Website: walmart
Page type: account-selection
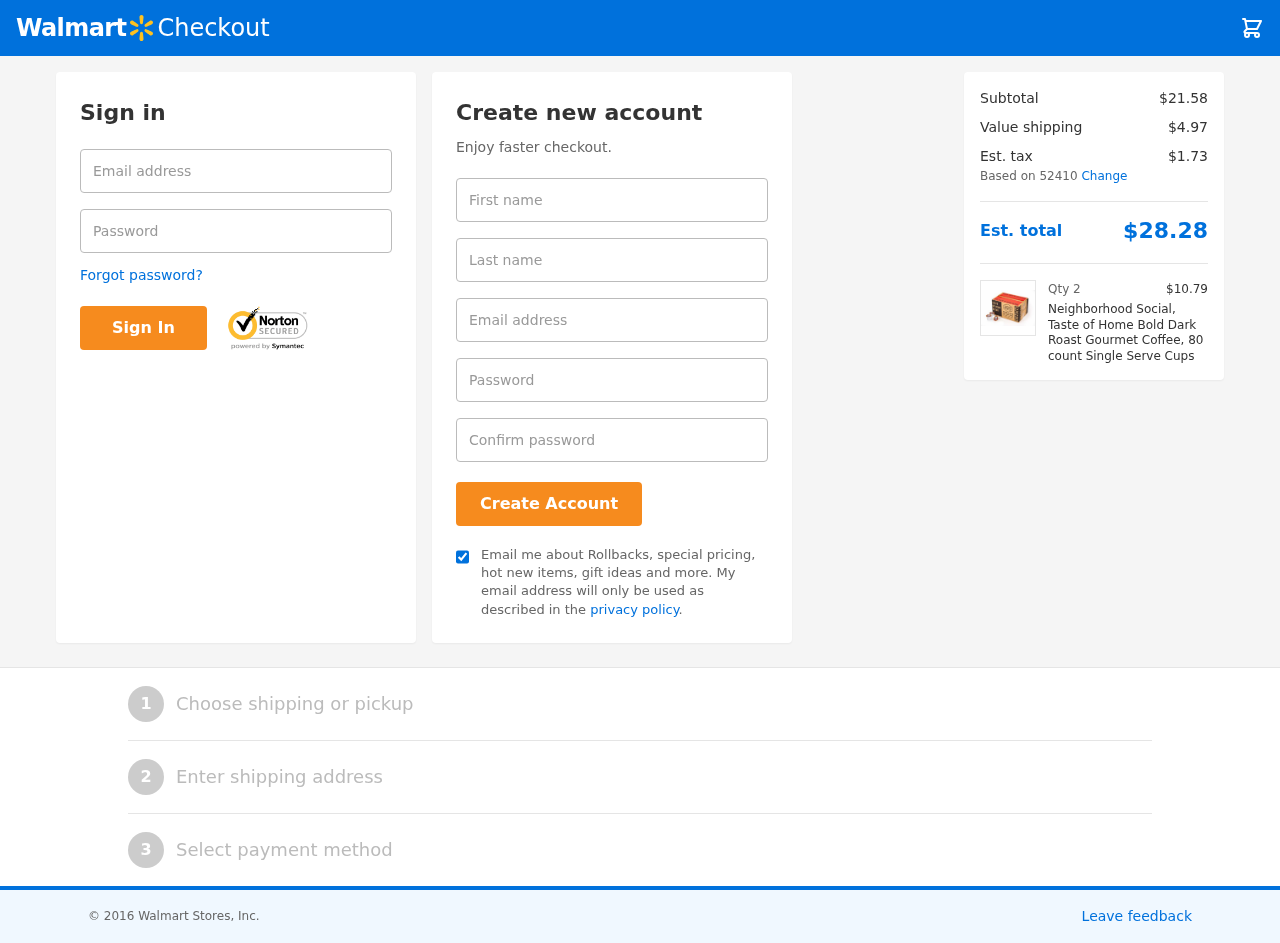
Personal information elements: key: PII_EMAIL
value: amy_leonard@gmail.com
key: PII_FIRSTNAME
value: Amy
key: PII_LASTNAME
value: Leonard
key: PII_LOGIN_USERNAME
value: amyleonard3
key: PII_POSTCODE
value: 52410
Product elements: key: PRODUCT1_NAME
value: Neighborhood Social, Taste of Home Bold Dark Roast Gourmet Coffee, 80 count Single Serve Cups
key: PRODUCT1_PRICE
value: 10.79
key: PRODUCT1_QUANTITY
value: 2
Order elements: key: ORDER_SUBTOTAL
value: $21.58
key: ORDER_SHIPPING_COST
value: $4.97
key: ORDER_TAX
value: $1.73
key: ORDER_TOTAL
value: $28.28